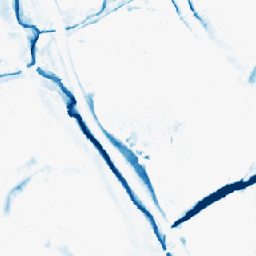
Category: morphological
Decomposition family: morphological_diamond
Decomposition parameters: operation: closing
radius: 10
Upsampling method: nearest
Upsampling parameters: scale: 8
Upsampling scale: 8